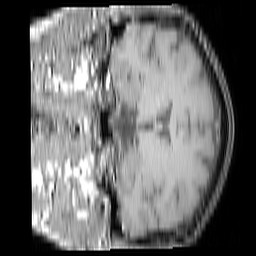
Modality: T1w
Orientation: coronal
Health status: ill
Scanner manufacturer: philips
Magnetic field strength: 3 T
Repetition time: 0.3787 s
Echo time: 0.002908 s